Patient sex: M
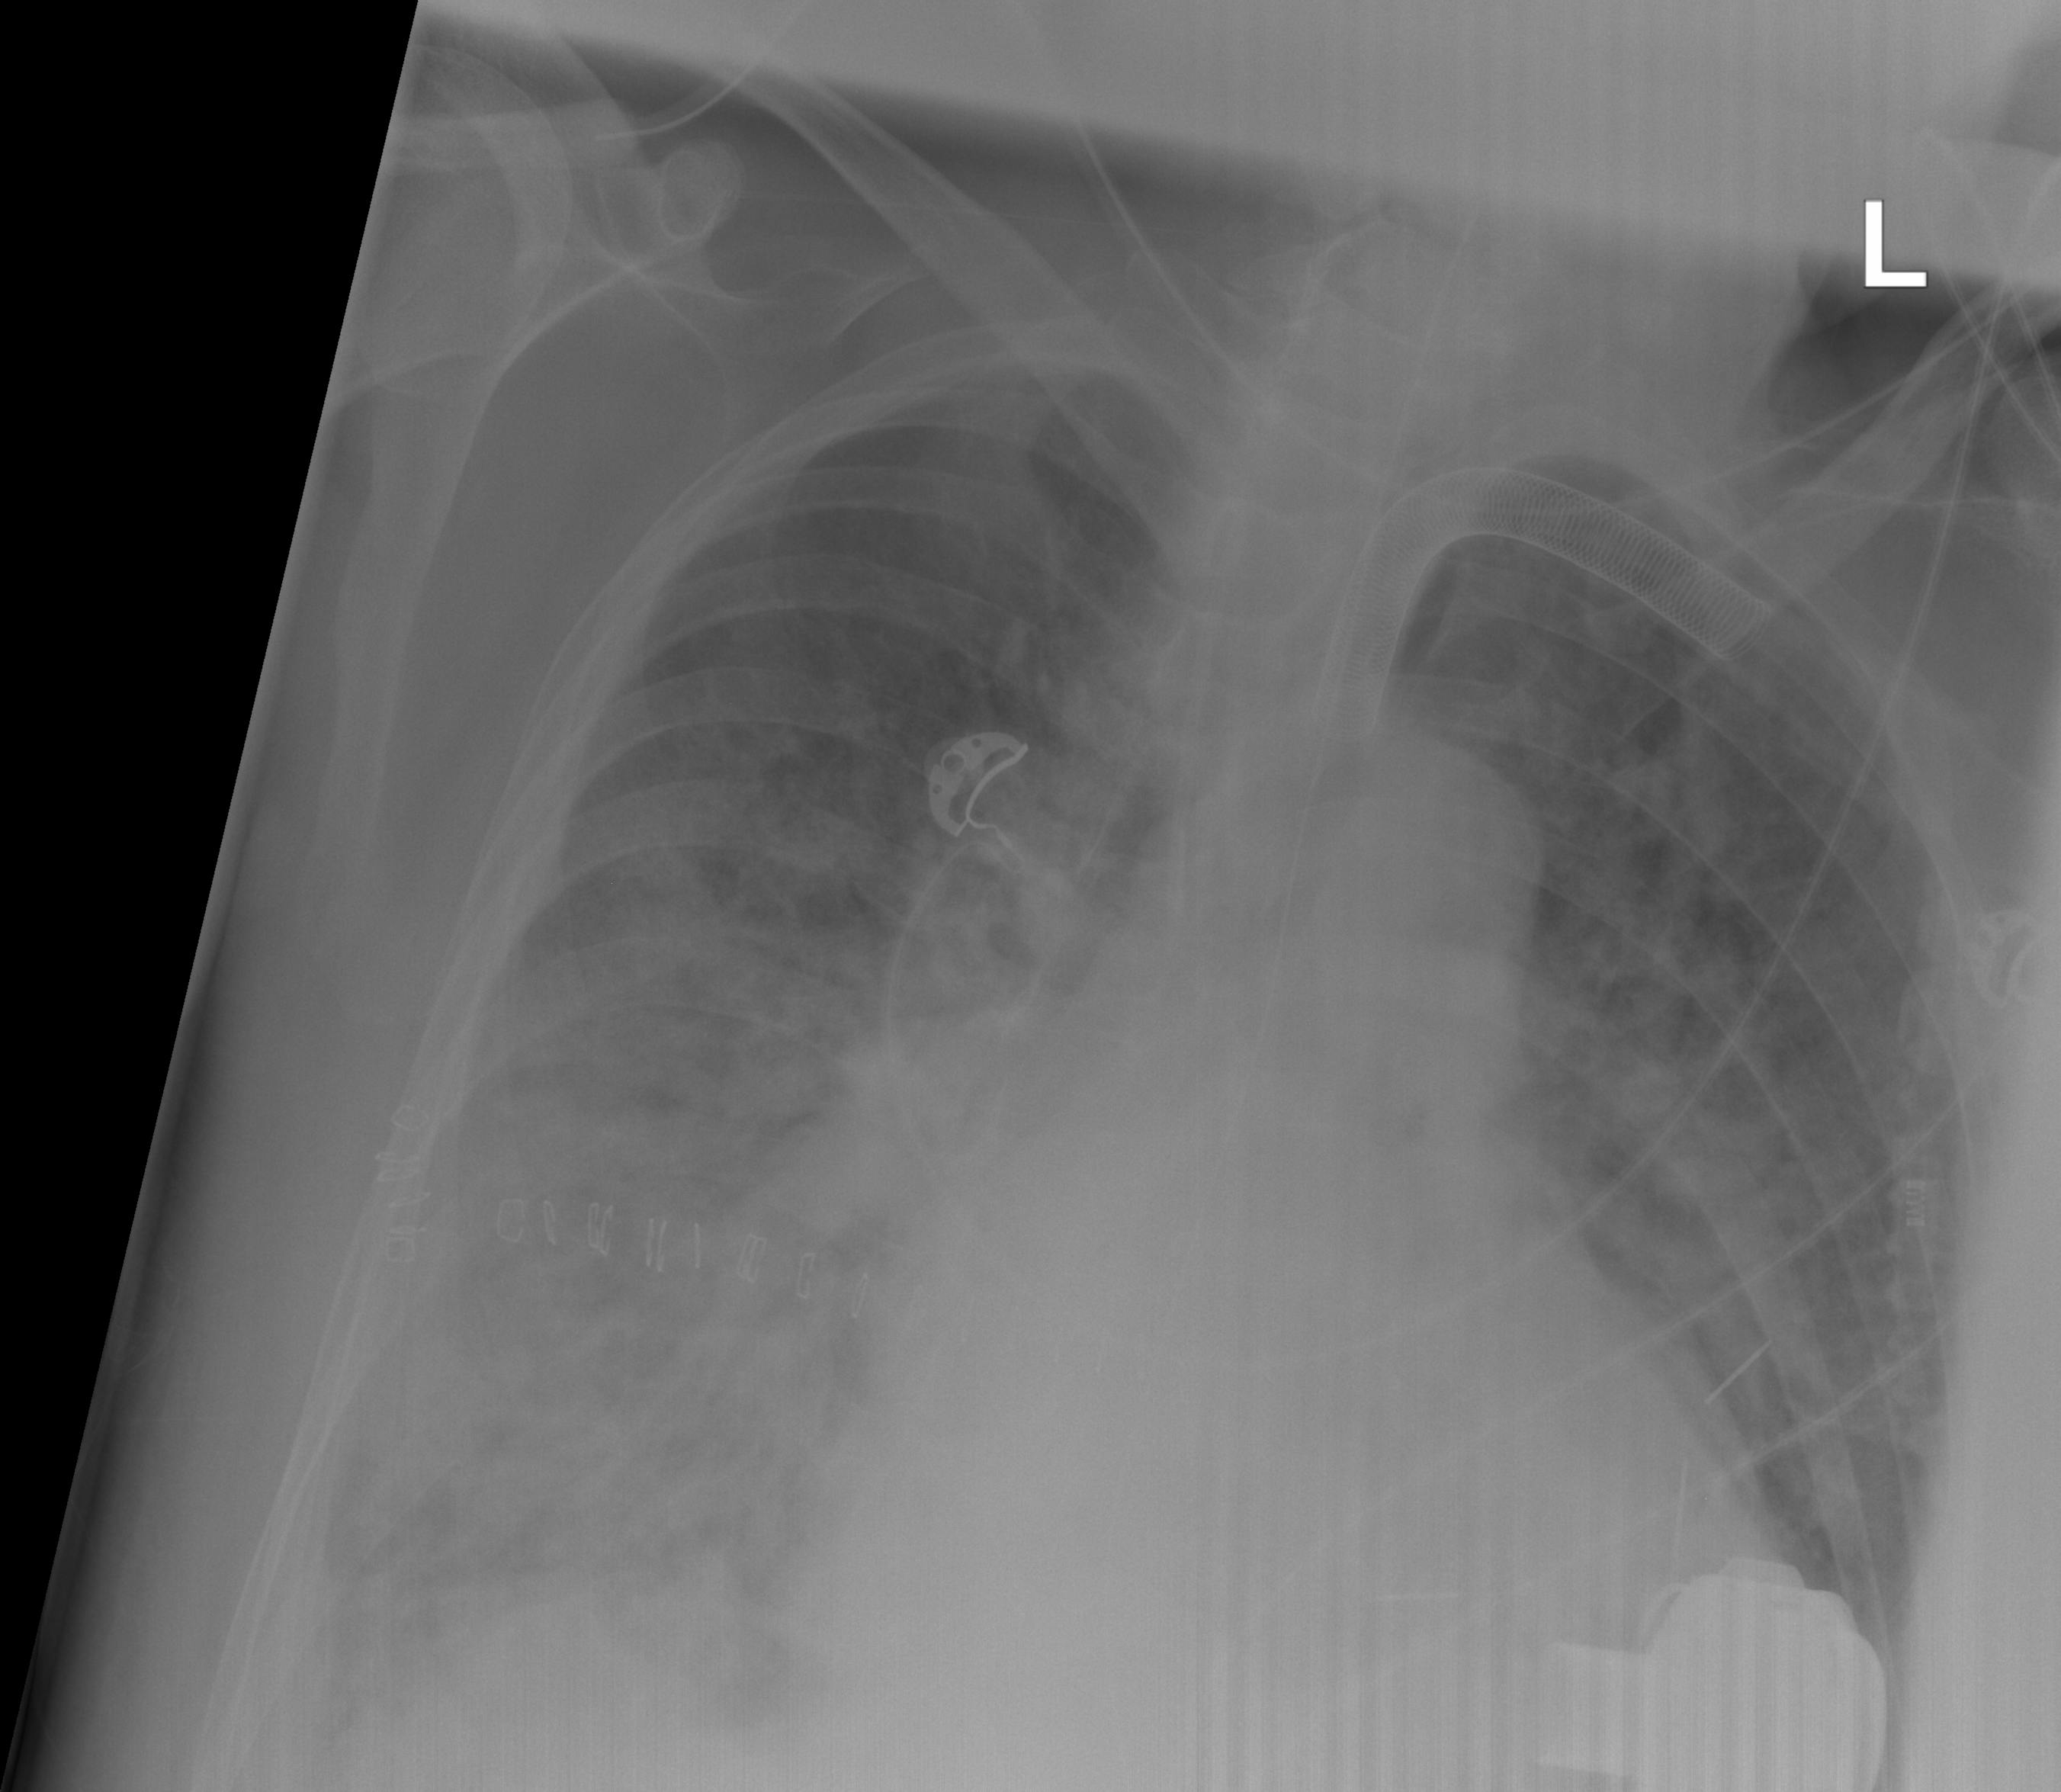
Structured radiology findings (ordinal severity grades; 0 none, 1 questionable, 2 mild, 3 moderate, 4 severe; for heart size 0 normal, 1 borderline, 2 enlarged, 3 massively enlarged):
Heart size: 3
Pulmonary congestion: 3
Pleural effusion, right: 0
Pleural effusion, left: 0
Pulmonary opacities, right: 3
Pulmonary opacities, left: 2
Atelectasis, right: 2
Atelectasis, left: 0